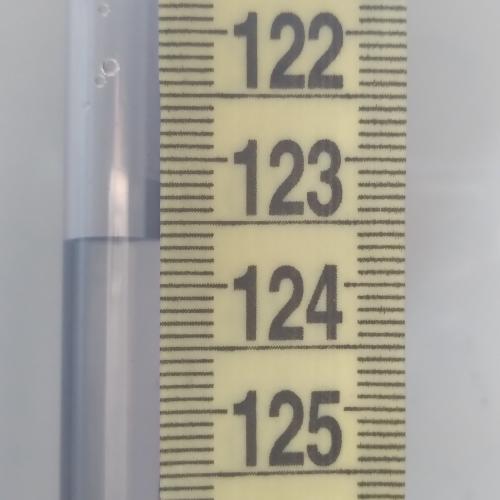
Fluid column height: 123.6 cm